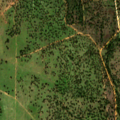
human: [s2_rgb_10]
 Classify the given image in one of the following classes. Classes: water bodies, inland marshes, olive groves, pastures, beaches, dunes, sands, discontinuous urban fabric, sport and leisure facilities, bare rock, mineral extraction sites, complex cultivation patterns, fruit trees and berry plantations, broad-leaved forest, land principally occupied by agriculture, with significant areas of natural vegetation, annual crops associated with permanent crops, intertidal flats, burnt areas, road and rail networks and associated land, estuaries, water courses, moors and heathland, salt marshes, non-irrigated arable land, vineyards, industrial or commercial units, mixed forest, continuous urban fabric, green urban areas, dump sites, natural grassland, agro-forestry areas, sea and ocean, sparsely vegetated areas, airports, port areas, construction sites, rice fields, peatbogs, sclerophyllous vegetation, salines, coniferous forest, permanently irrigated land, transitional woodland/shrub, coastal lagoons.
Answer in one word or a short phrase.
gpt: pastures, complex cultivation patterns, agro-forestry areas